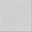
Piece: xx